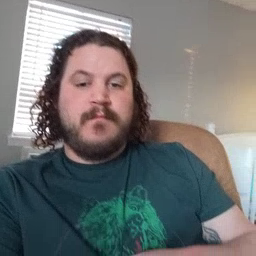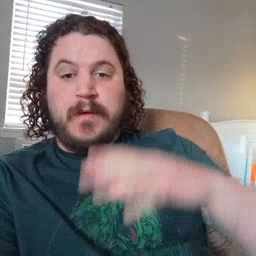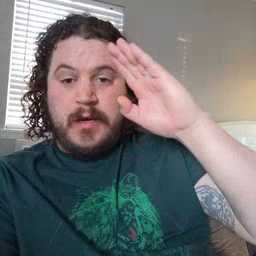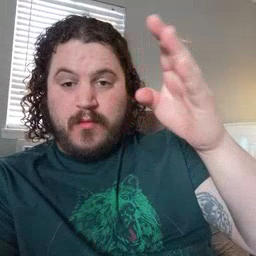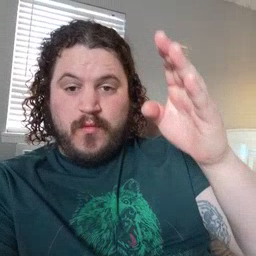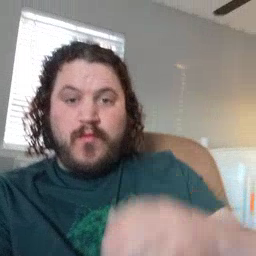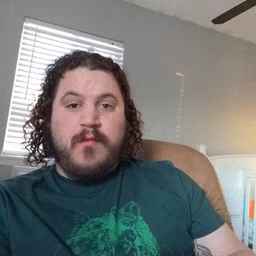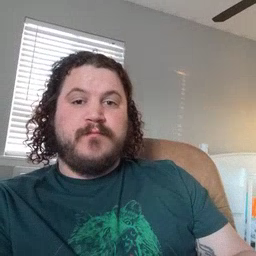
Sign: hello